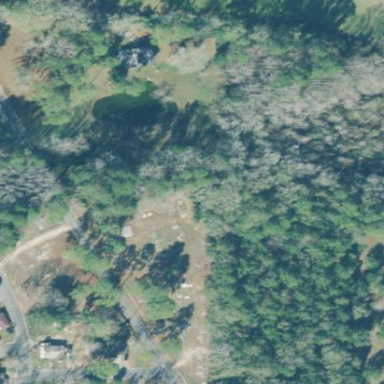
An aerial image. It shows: Cemetery.